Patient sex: M
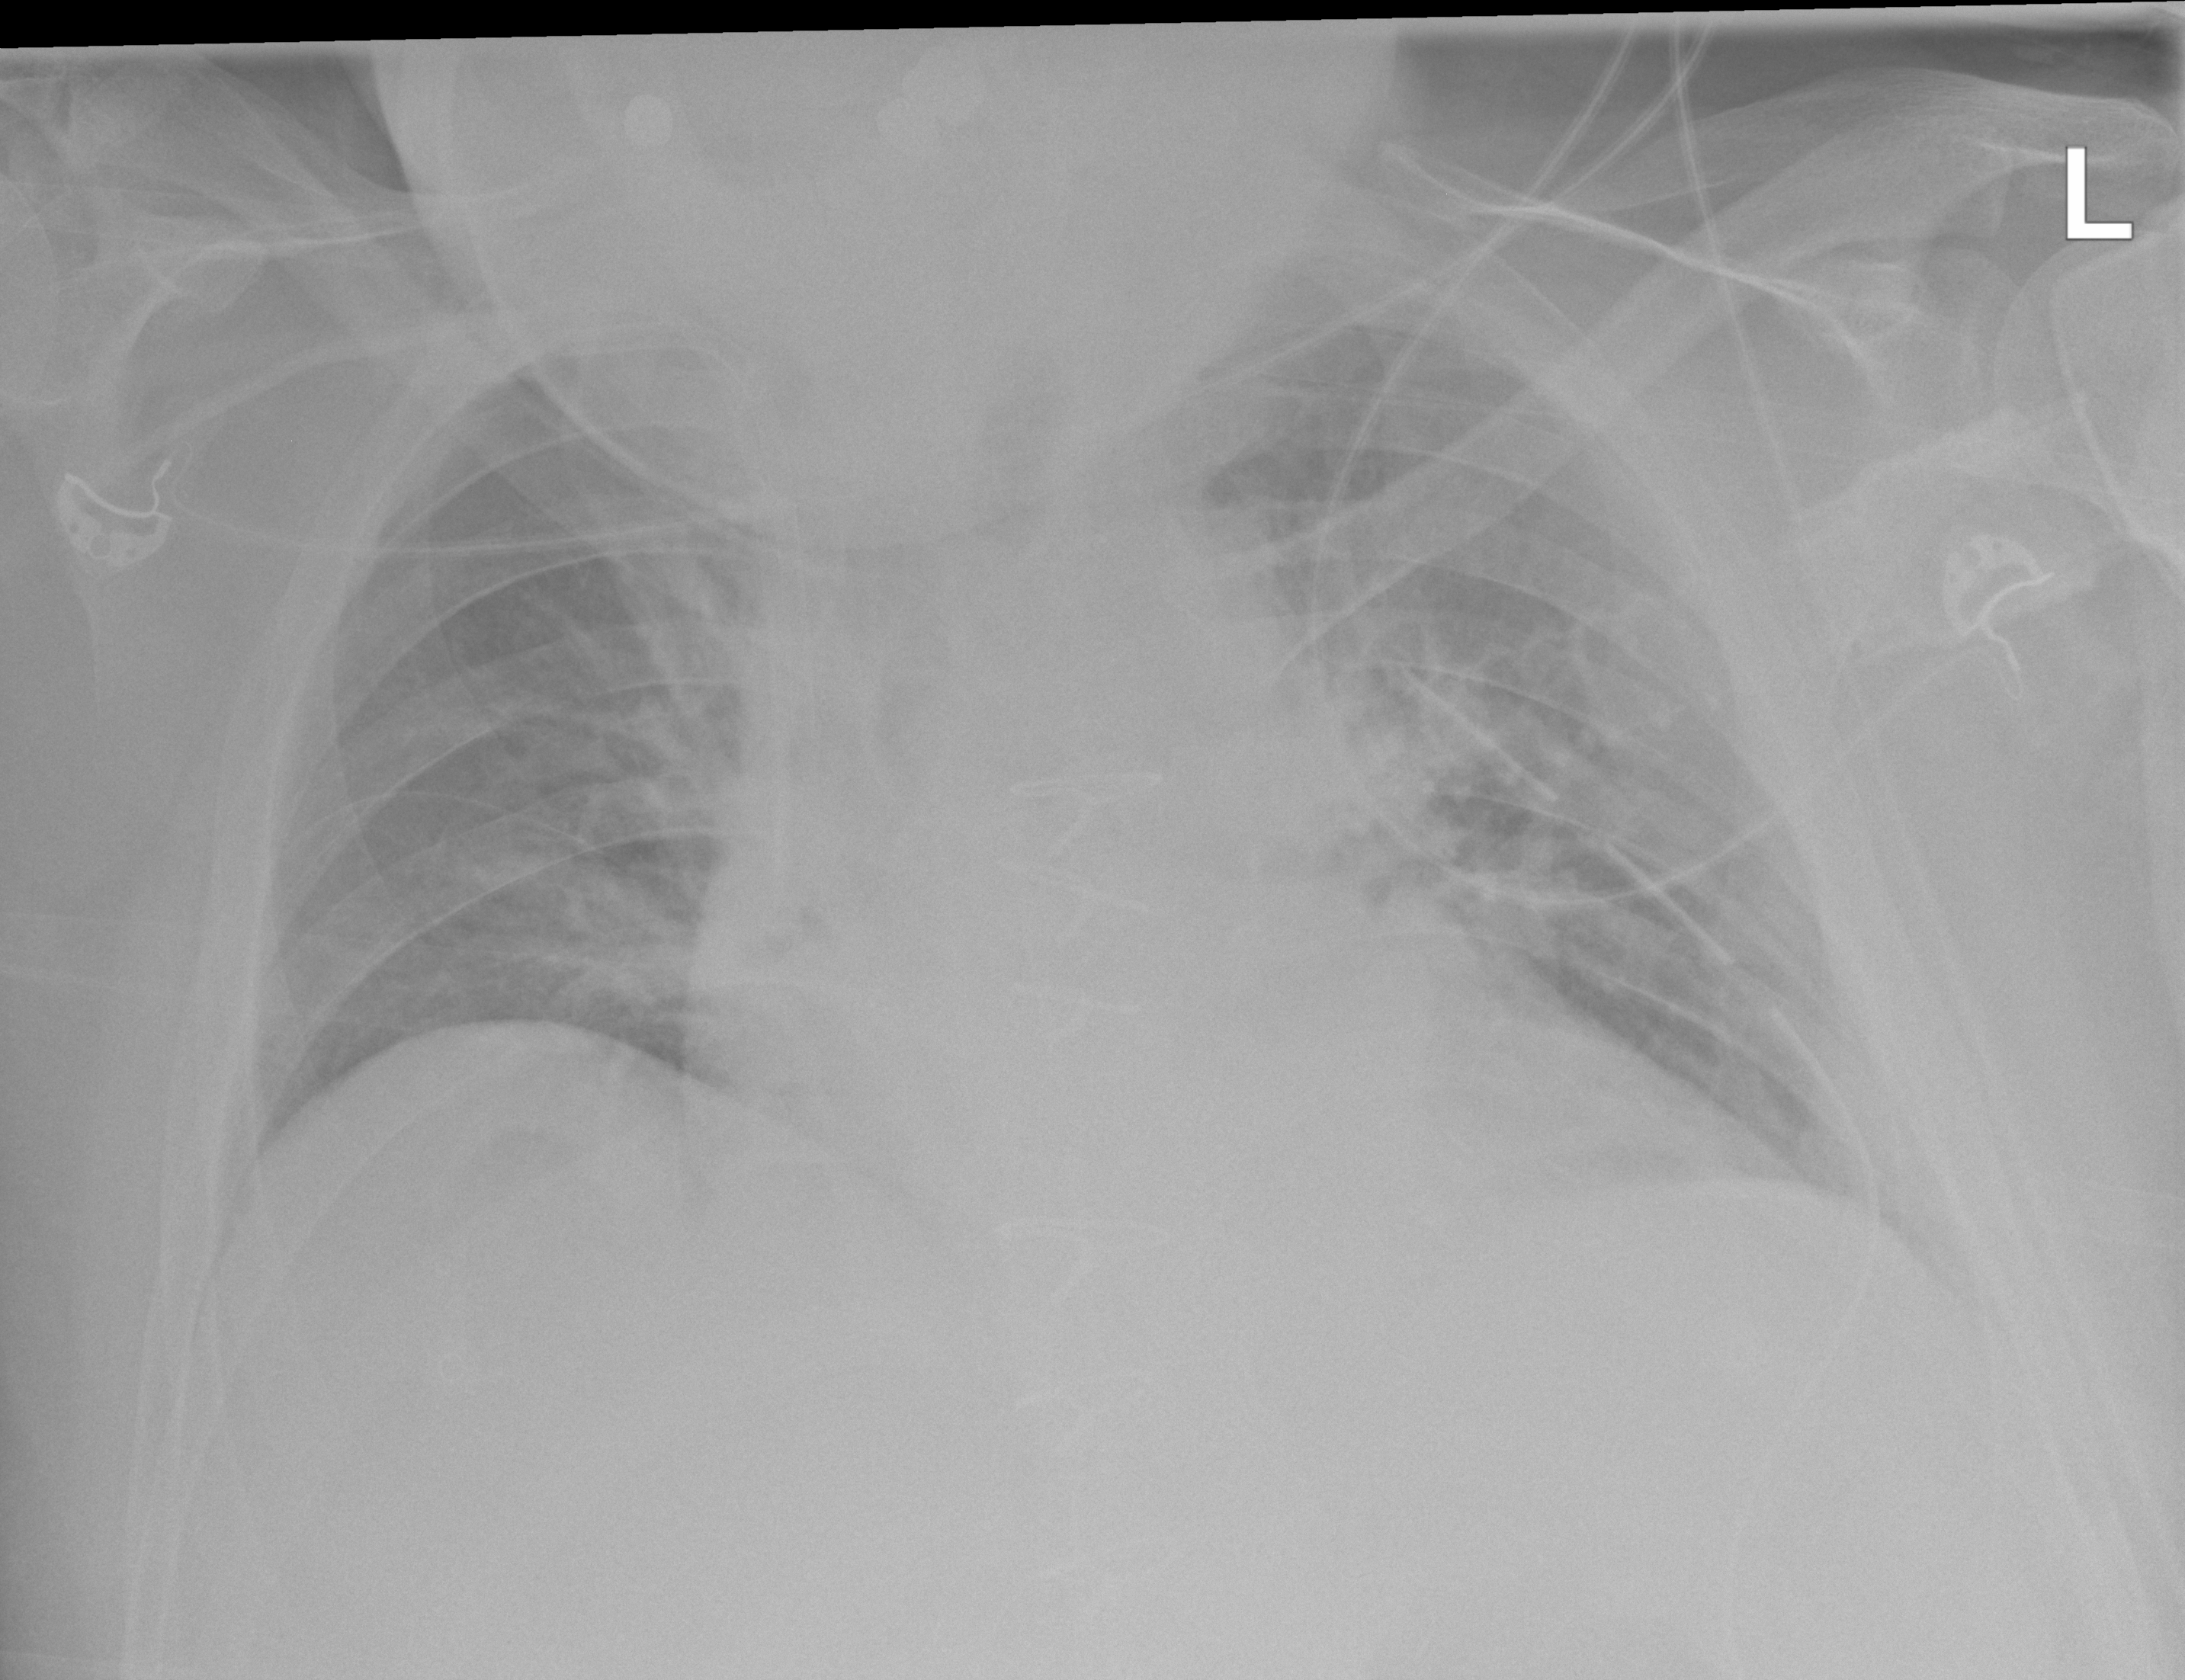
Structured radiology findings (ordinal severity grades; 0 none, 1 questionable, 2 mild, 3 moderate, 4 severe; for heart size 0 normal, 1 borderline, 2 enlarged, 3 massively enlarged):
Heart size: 2
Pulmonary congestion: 2
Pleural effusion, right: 0
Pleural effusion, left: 0
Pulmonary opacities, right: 0
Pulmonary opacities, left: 0
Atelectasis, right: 0
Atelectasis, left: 0